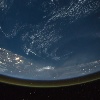
Label: water